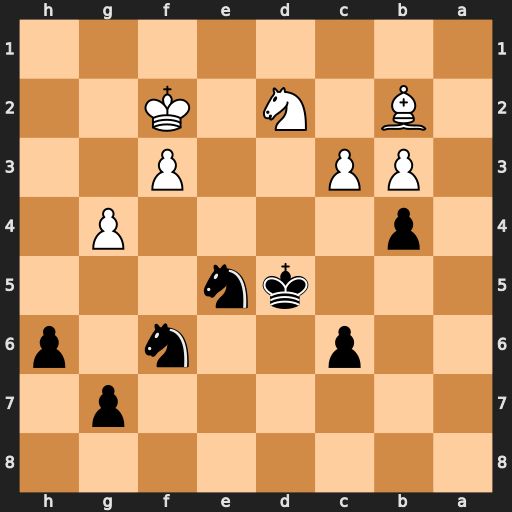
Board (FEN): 8/6p1/2p2n1p/3kn3/1p4P1/1PP2P2/1B1N1K2/8
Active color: b
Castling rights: -
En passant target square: -
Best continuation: Nd3+ Ke3 Nxb2